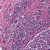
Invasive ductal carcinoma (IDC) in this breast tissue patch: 0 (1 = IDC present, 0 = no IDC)